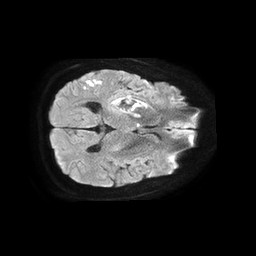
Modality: TRACE
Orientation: axial
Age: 51
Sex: female
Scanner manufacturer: philips
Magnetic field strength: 1.5 T
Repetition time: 4.6 s
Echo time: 0.09059 s